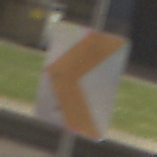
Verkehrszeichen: RichtungstafelnInKurvenKleinRechts
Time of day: MorningAfternoon
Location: Outdoor (Urban)
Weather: PartlyCloudy
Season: NotSpecified
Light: Natural